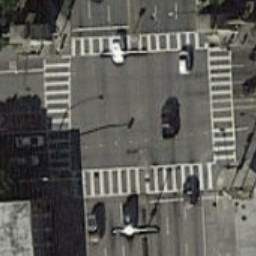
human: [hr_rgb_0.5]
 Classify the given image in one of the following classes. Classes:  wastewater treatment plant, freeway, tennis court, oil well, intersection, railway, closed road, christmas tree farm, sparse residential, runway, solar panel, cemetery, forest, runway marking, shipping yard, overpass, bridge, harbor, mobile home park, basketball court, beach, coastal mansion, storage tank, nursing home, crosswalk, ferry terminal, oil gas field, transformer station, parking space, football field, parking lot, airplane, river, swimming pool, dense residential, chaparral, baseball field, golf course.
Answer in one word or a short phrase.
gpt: crosswalk